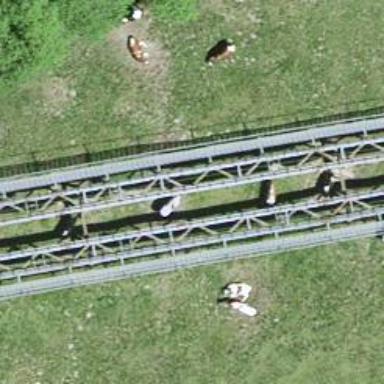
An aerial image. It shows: Funicular railway bridge.